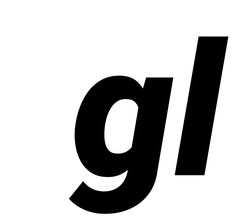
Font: Roboto-Italic_Black_Italic